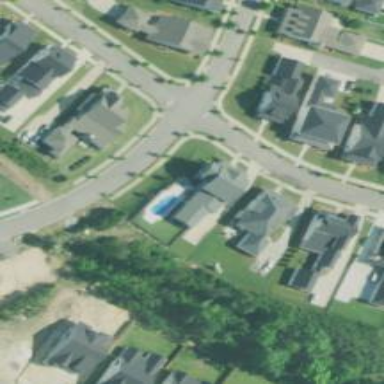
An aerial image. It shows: Swimming pool located in leisure land.